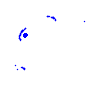
Particle: electron